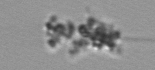
Label: detritus